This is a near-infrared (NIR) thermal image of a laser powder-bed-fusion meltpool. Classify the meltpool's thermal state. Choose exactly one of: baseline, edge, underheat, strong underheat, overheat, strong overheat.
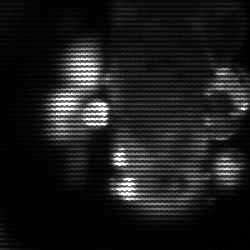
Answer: strong underheat